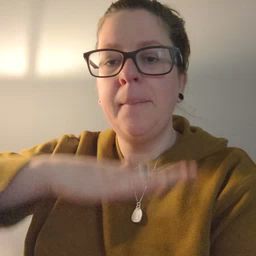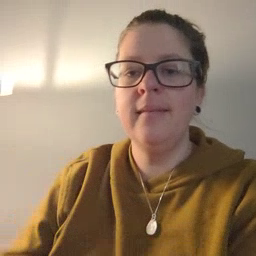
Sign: table